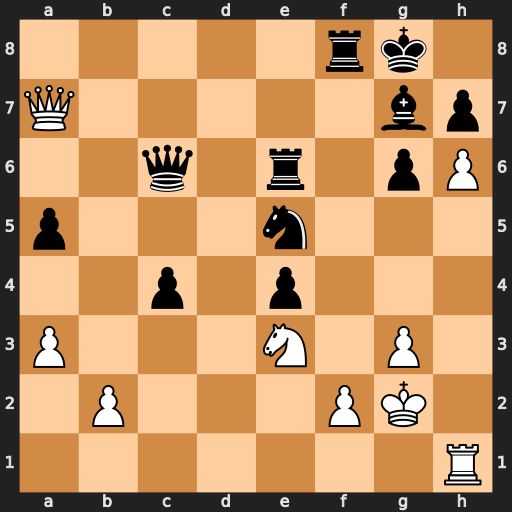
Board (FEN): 5rk1/Q5bp/2q1r1pP/p3n3/2p1p3/P3N1P1/1P3PK1/7R
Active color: w
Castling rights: -
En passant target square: -
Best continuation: Qxg7#